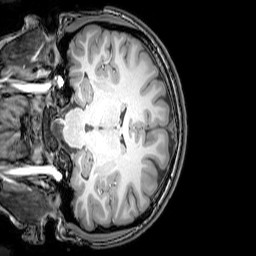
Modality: T1w
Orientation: coronal
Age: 23
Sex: female
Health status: healthy
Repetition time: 0.081 s
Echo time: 0.037 s